Field crop: maize
Growth stage: 1
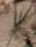
Species: salsola